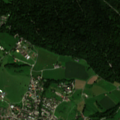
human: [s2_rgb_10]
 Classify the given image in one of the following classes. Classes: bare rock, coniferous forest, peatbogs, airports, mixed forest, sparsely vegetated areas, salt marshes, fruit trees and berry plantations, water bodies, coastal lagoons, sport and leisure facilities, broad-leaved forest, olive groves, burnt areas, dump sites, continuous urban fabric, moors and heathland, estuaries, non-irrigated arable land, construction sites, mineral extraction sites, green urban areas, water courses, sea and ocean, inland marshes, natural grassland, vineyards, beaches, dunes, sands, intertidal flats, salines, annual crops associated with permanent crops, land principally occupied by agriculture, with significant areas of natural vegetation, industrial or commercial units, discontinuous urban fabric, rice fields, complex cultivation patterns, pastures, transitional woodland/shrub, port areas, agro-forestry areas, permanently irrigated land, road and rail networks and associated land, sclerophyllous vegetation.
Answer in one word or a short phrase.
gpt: discontinuous urban fabric, non-irrigated arable land, complex cultivation patterns, mixed forest